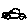
Label: car